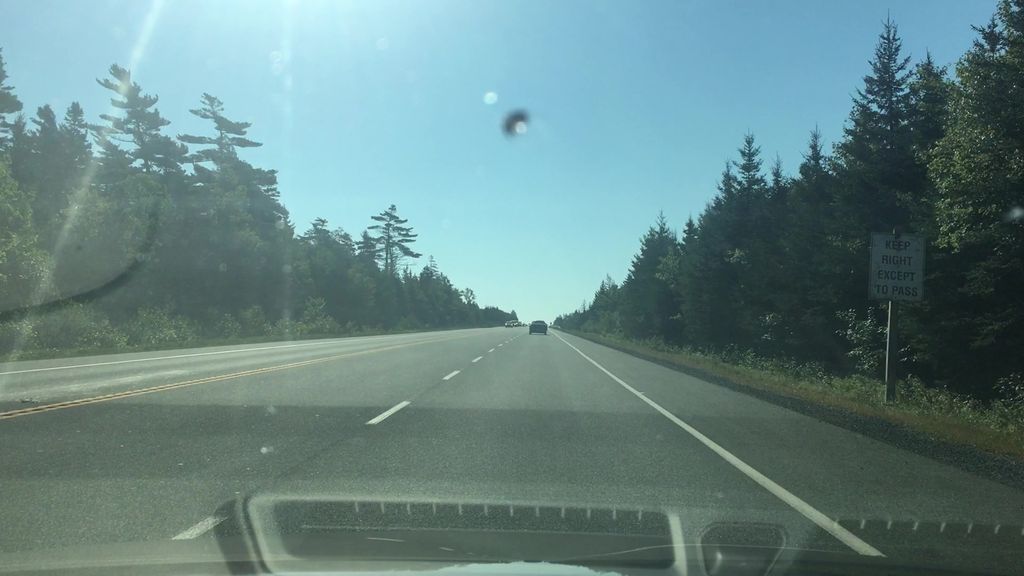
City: halifax